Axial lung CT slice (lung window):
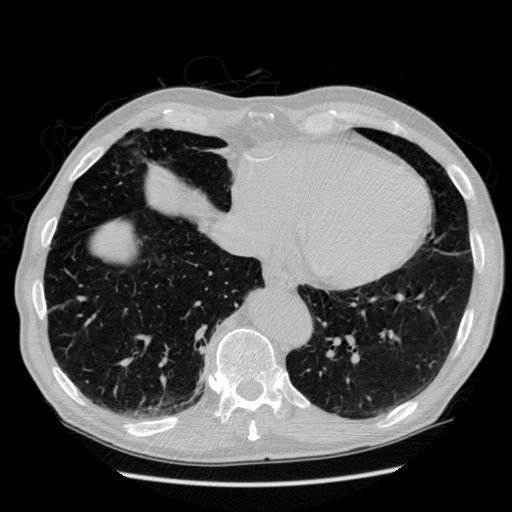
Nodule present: no